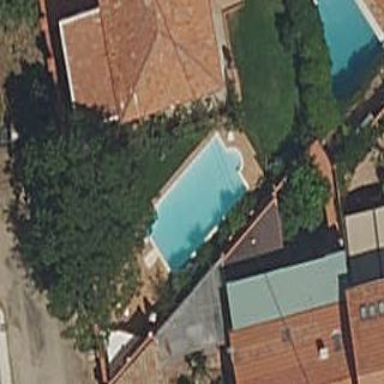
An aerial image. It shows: Swimming pool located in leisure land.